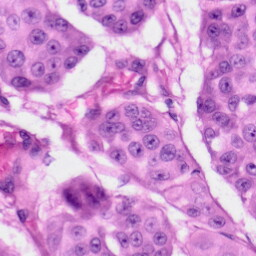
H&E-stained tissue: Skin